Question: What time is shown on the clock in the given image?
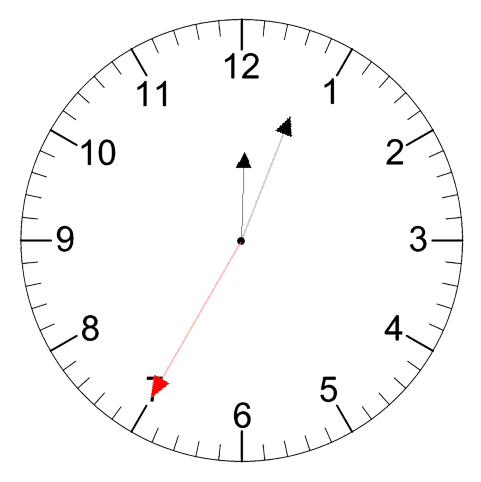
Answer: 12:03:35